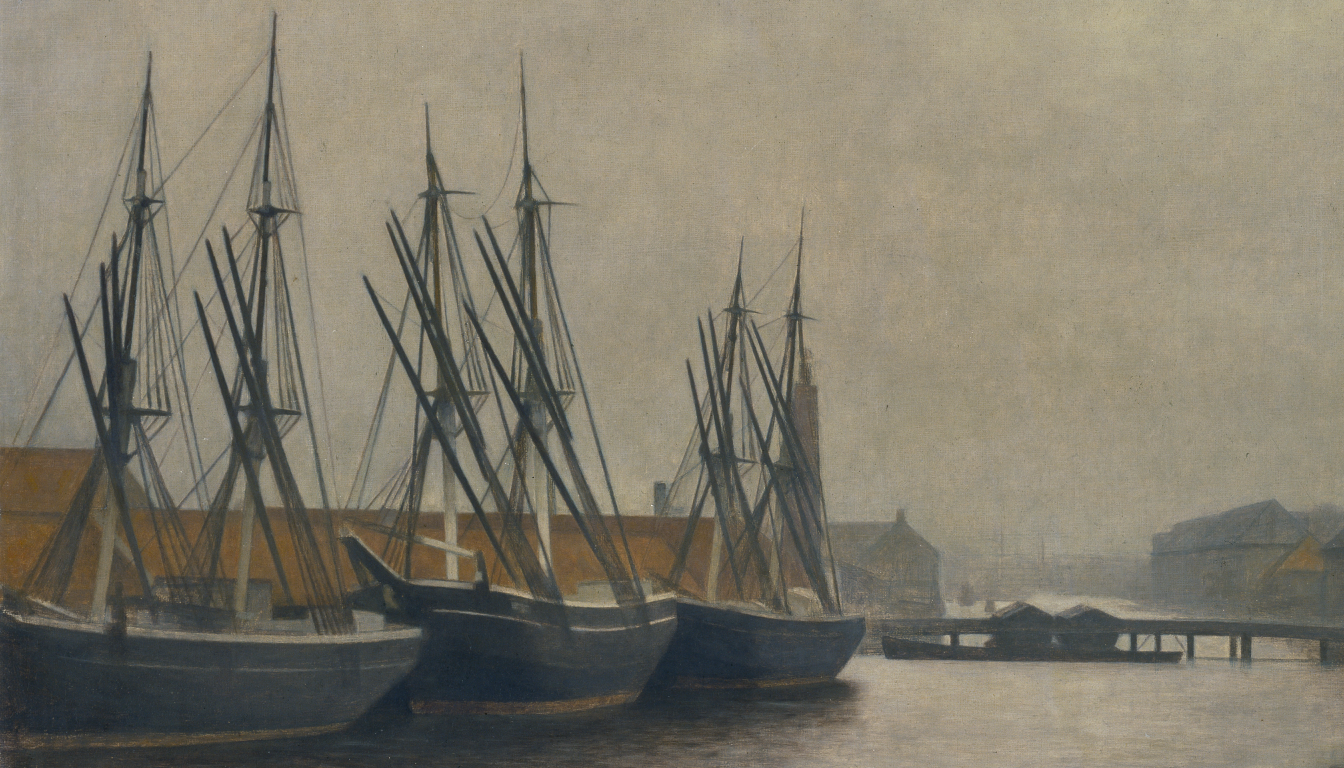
landscape painting, wide, overcast daylight, dark sailing ships moored in harbour with crossing masts and rigging ochre warehouse behind church spire visible jetty and harbour buildings across grey water pale grey overcast sky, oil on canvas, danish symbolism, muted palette